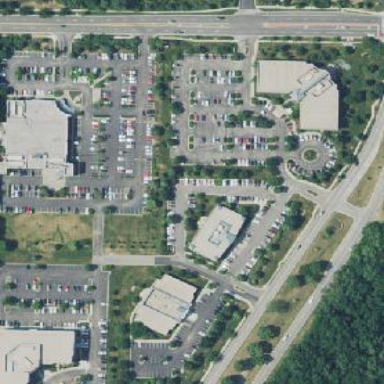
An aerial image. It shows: Hospital providing healthcare services.